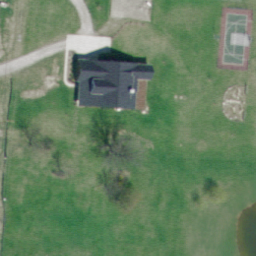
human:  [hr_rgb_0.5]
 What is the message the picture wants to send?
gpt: sparse residential